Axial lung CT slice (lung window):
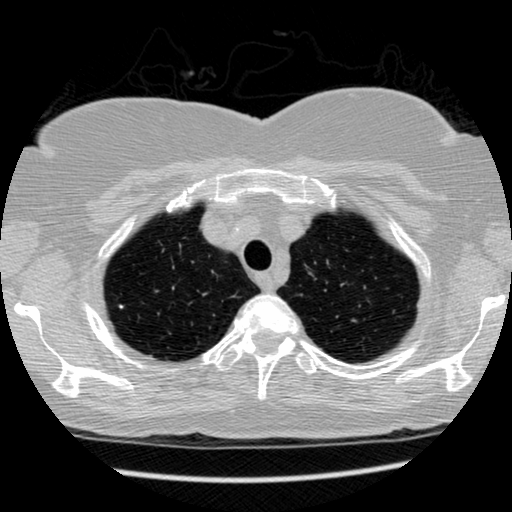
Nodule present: no